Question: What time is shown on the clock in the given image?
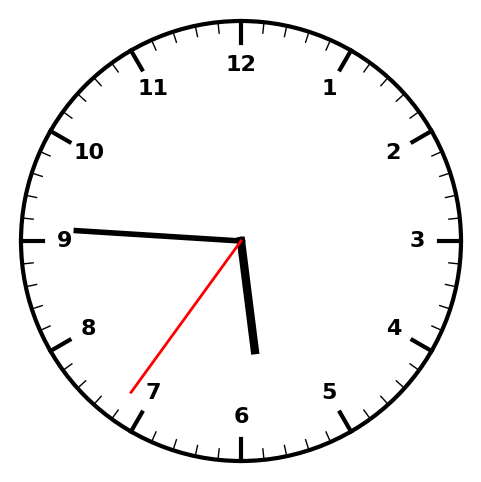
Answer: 05:45:36